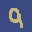
Label: 9